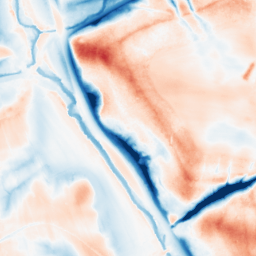
Category: trend_removal
Decomposition family: local_polynomial
Decomposition parameters: window_size: 51
degree: 3
Upsampling method: linear_exact
Upsampling parameters: scale: 8
Upsampling scale: 8